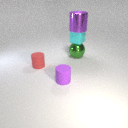
large green metal sphere behind small purple rubber cylinder